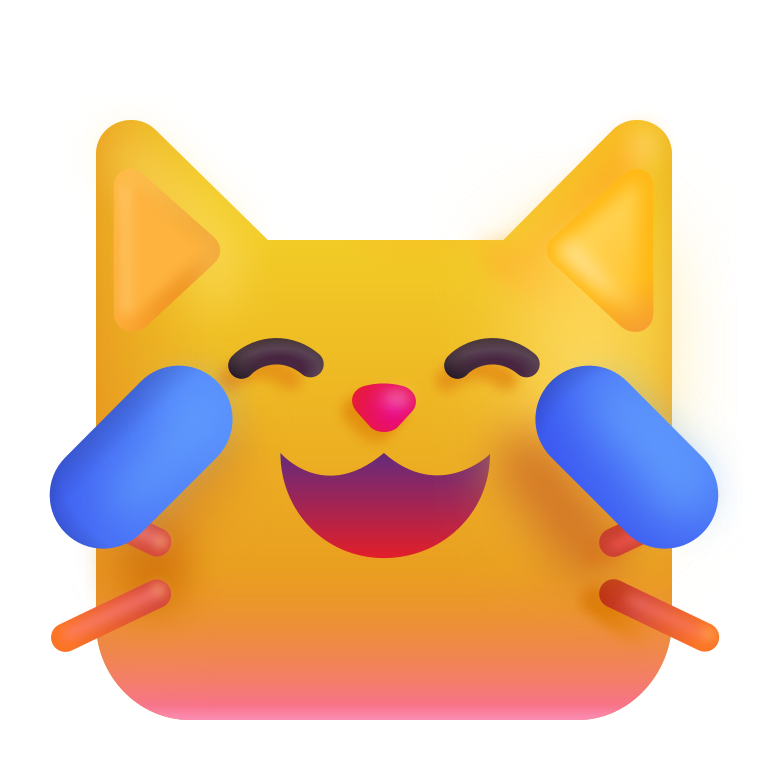
cat with tears of joy color